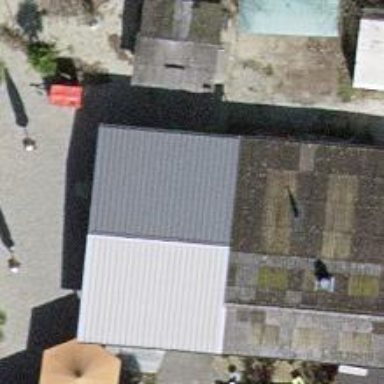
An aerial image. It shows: Restaurant.